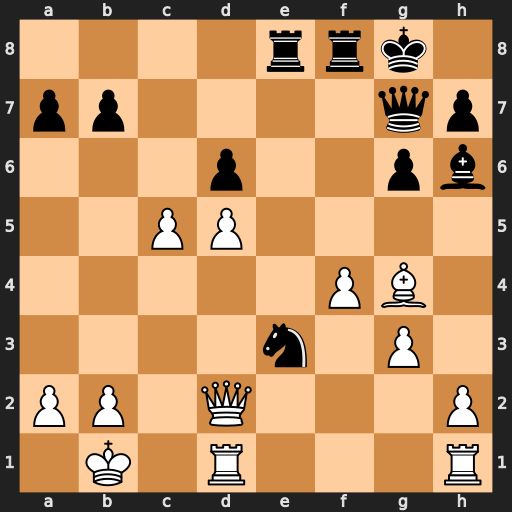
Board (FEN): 4rrk1/pp4qp/3p2pb/2PP4/5PB1/4n1P1/PP1Q3P/1K1R3R
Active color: w
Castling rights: -
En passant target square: -
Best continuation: Be6+ Rxe6 dxe6 Nxd1 cxd6